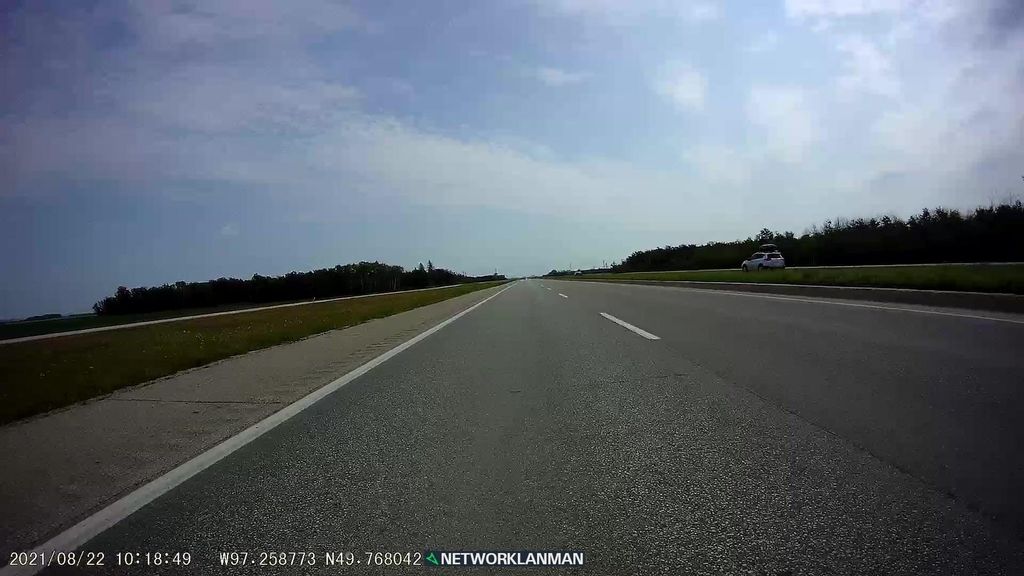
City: winnipeg